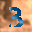
Label: 3